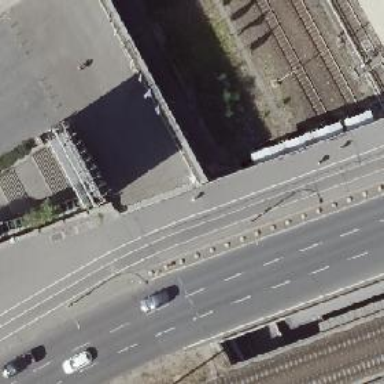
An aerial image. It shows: Footway with asphalt surface running through building passage tunnel.